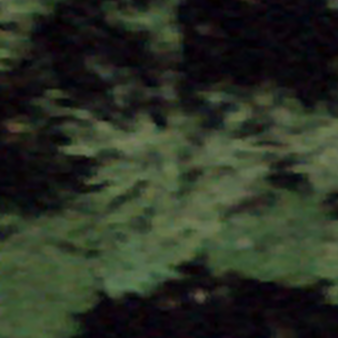
Label: other